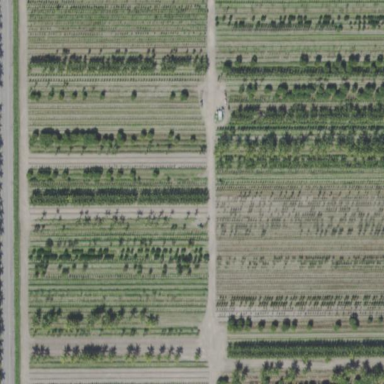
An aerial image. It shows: Orchard.